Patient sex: M
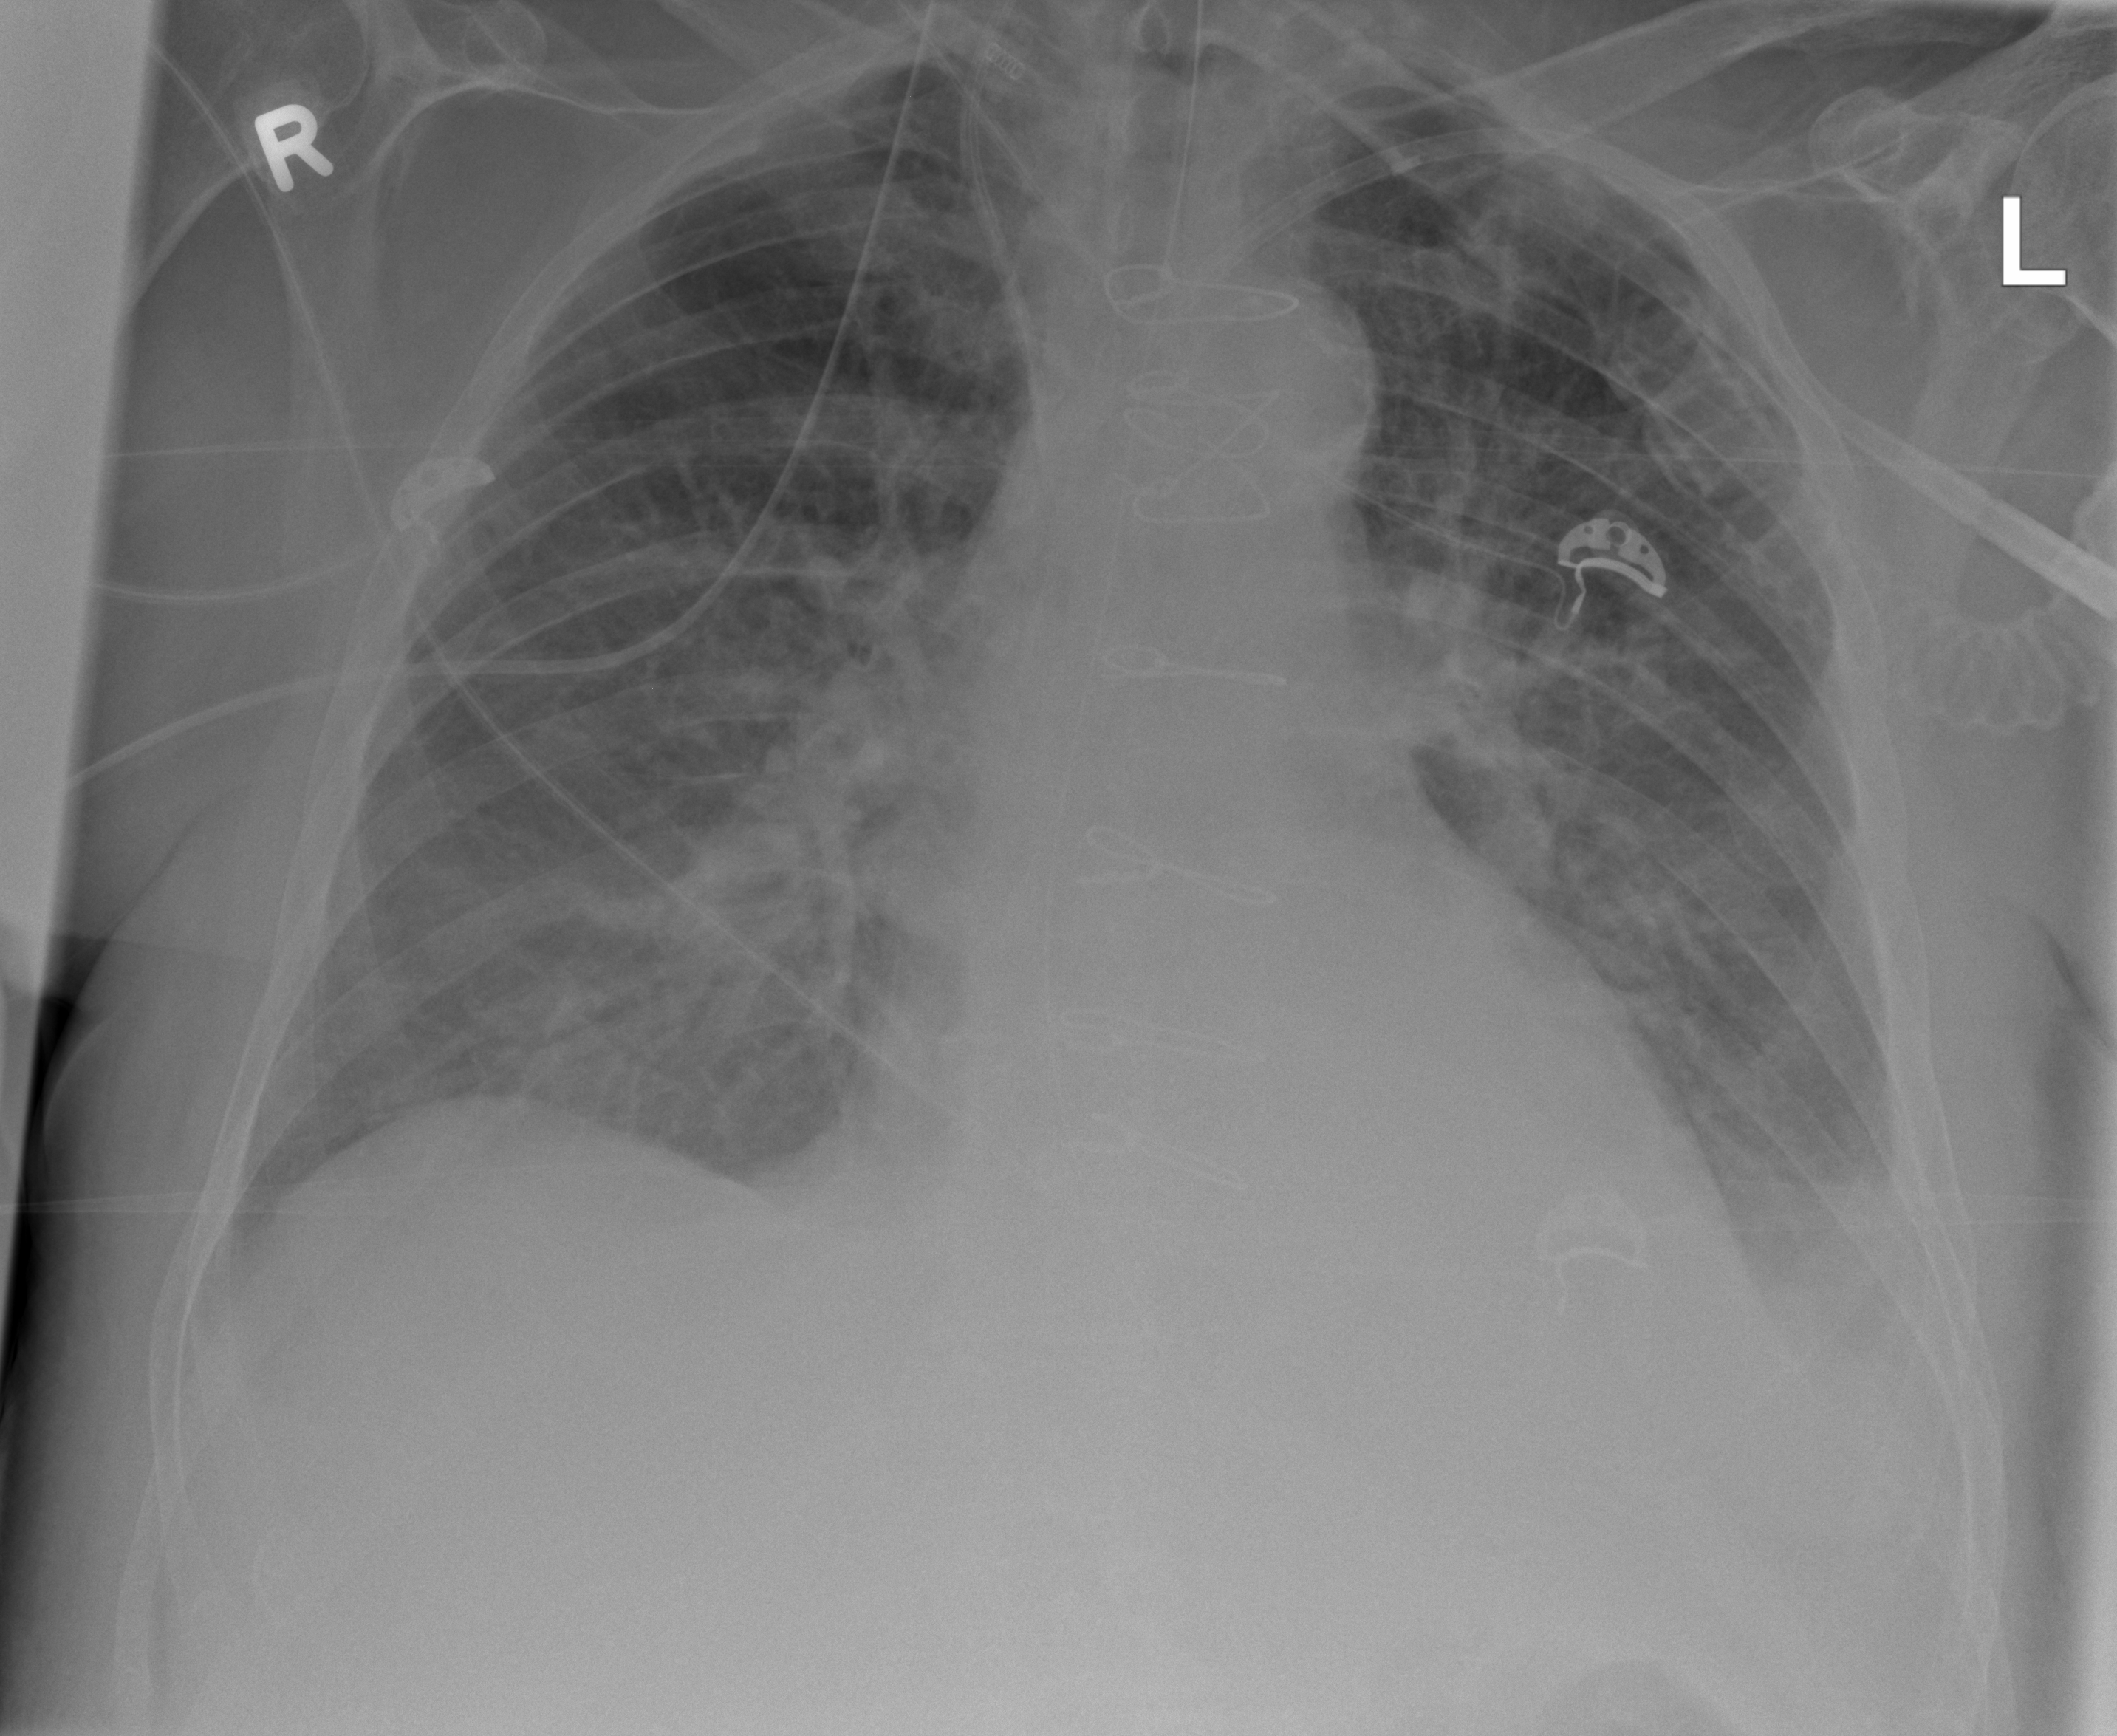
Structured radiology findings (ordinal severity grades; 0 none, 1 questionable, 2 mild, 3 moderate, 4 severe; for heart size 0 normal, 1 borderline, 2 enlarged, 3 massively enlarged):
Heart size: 0
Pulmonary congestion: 0
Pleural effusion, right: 1
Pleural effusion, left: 2
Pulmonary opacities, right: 2
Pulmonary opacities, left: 1
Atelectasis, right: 2
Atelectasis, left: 2